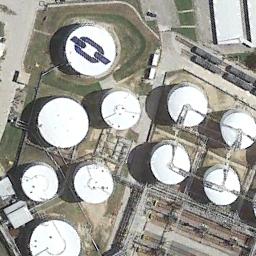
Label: storage_tank